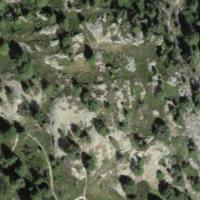
EUNIS habitat code: 31
Species observed at this site:
Calluna vulgaris